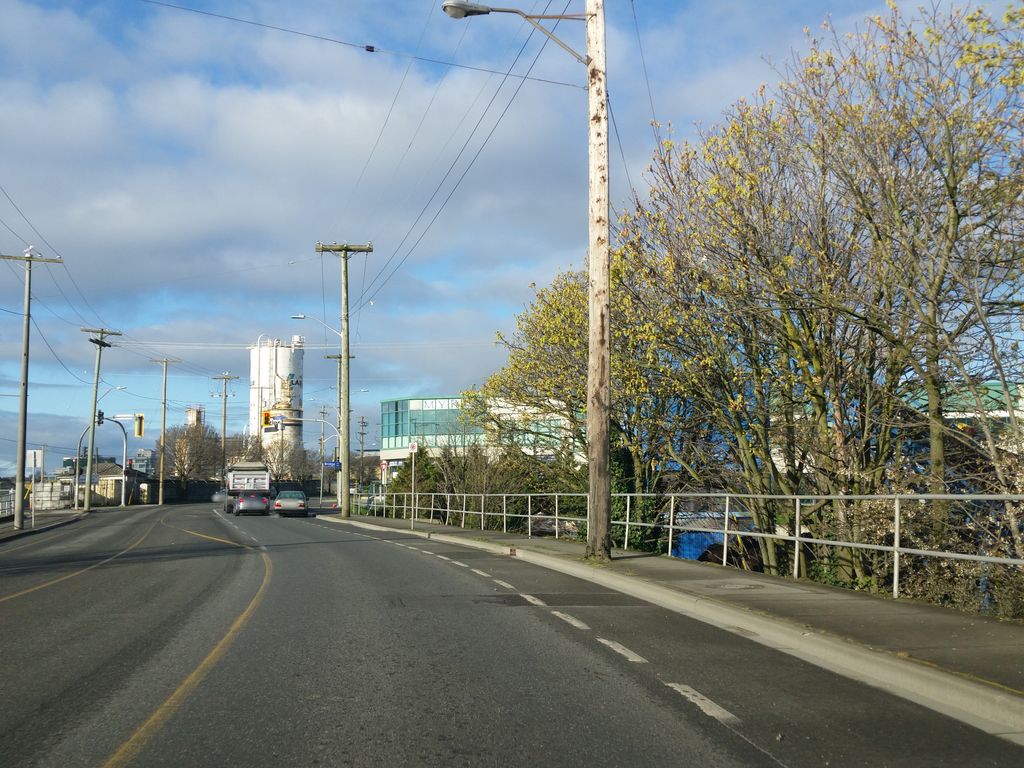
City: victoria